Question: # Summary
I'm working on a fairly straightforward 2D tower defense game for iOS.
So far, I've been using Core Graphics exclusively to handle rendering. There are no image files in the app at all (yet). I've been experiencing some significant performance issues doing relatively simple drawing, and I'm looking for ideas as to how I can fix this, short of moving to OpenGL.
# Game Setup
At a high level, I have a Board class, which is a subclass of 'UIView', to represent the game board. All other objects in the game (towers, creeps, weapons, explosions, etc) are also subclasses of 'UIView', and are added as subviews to the Board when they are created.
I keep game state totally separate from view properties within the objects, and each object's state is updated in the main game loop (fired by an 'NSTimer' at 60-240 Hz, depending on the game speed setting). The game is totally playable without ever drawing, updating, or animating the views.
I handle view updates using a 'CADisplayLink' timer at the native refresh rate (60 Hz), which calls 'setNeedsDisplay' on the board objects that need to have their view properties updated based on changes in the game state. All the objects on the board override 'drawRect:' to paint some pretty simple 2D shapes within their frame. So when a weapon, for example, is animated, it will redraw itself based on the weapon's new state.
# Performance Issues
Testing on an iPhone 5, with about 2 dozen total game objects on the board, the frame rate drops significantly below 60 FPS (the target frame rate), usually into the 10-20 FPS range. With more action on the screen, it goes downhill from here. And on an iPhone 4, things are even worse.
Using Instruments I've determined that only roughly 5% of the CPU time is being spent on actually updating the game state -- the vast majority of it is going towards rendering. Specifically, the 'CGContextDrawPath' function (which from my understanding is where the rasterization of vector paths is done) is taking an enormous amount of CPU time. See the Instruments screenshot at the bottom for more details.
From some research on StackOverflow and other sites, it seems as though Core Graphics just isn't up to the task for what I need. Apparently, stroking vector paths is extremely expensive (especially when drawing things that aren't opaque and have some alpha value < 1.0). I'm almost certain OpenGL would solve my problems, but it's pretty low level and I'm not really excited to have to use it -- it doesn't seem like it should be necessary for what I'm doing here.
# The Question
## Some Ideas...
Someone suggested that I consider drawing all my objects onto a single 'CALayer' instead of having each object on its own 'CALayer', but I'm not convinced that this would help based on what Instruments is showing.
Personally, I have a theory that using 'CGAffineTransforms' to do my animation (i.e. draw the object's shape(s) in 'drawRect:' once, then do transforms to move/rotate/resize its layer in subsequent frames) would solve my problem, since those are based directly on OpenGL. But I don't think it would be any easier to do that than just use OpenGL outright.
## Sample Code
To give you a feel for the level of drawing I'm doing, here's an example of the 'drawRect:' implementation for one of my weapon objects (a "beam" fired from a tower).
'''
- (void)drawRect:(CGRect)rect
{
CGContextRef c = UIGraphicsGetCurrentContext();
// Draw beam
CGContextSetStrokeColorWithColor(c, [UIColor greenColor].CGColor);
CGContextSetLineWidth(c, self.width);
CGContextMoveToPoint(c, self.origin.x, self.origin.y);
CGPoint vector = [TDBoard vectorFromPoint:self.origin toPoint:self.destination];
double magnitude = sqrt(pow(self.board.frame.size.width, 2) + pow(self.board.frame.size.height, 2));
CGContextAddLineToPoint(c, self.origin.x+magnitude*vector.x, self.origin.y+magnitude*vector.y);
CGContextStrokePath(c);
}
'''
## Instruments Run
Here's a look at Instruments after letting the game run for a while:
'TDGreenBeam''drawRect:'
<URL>

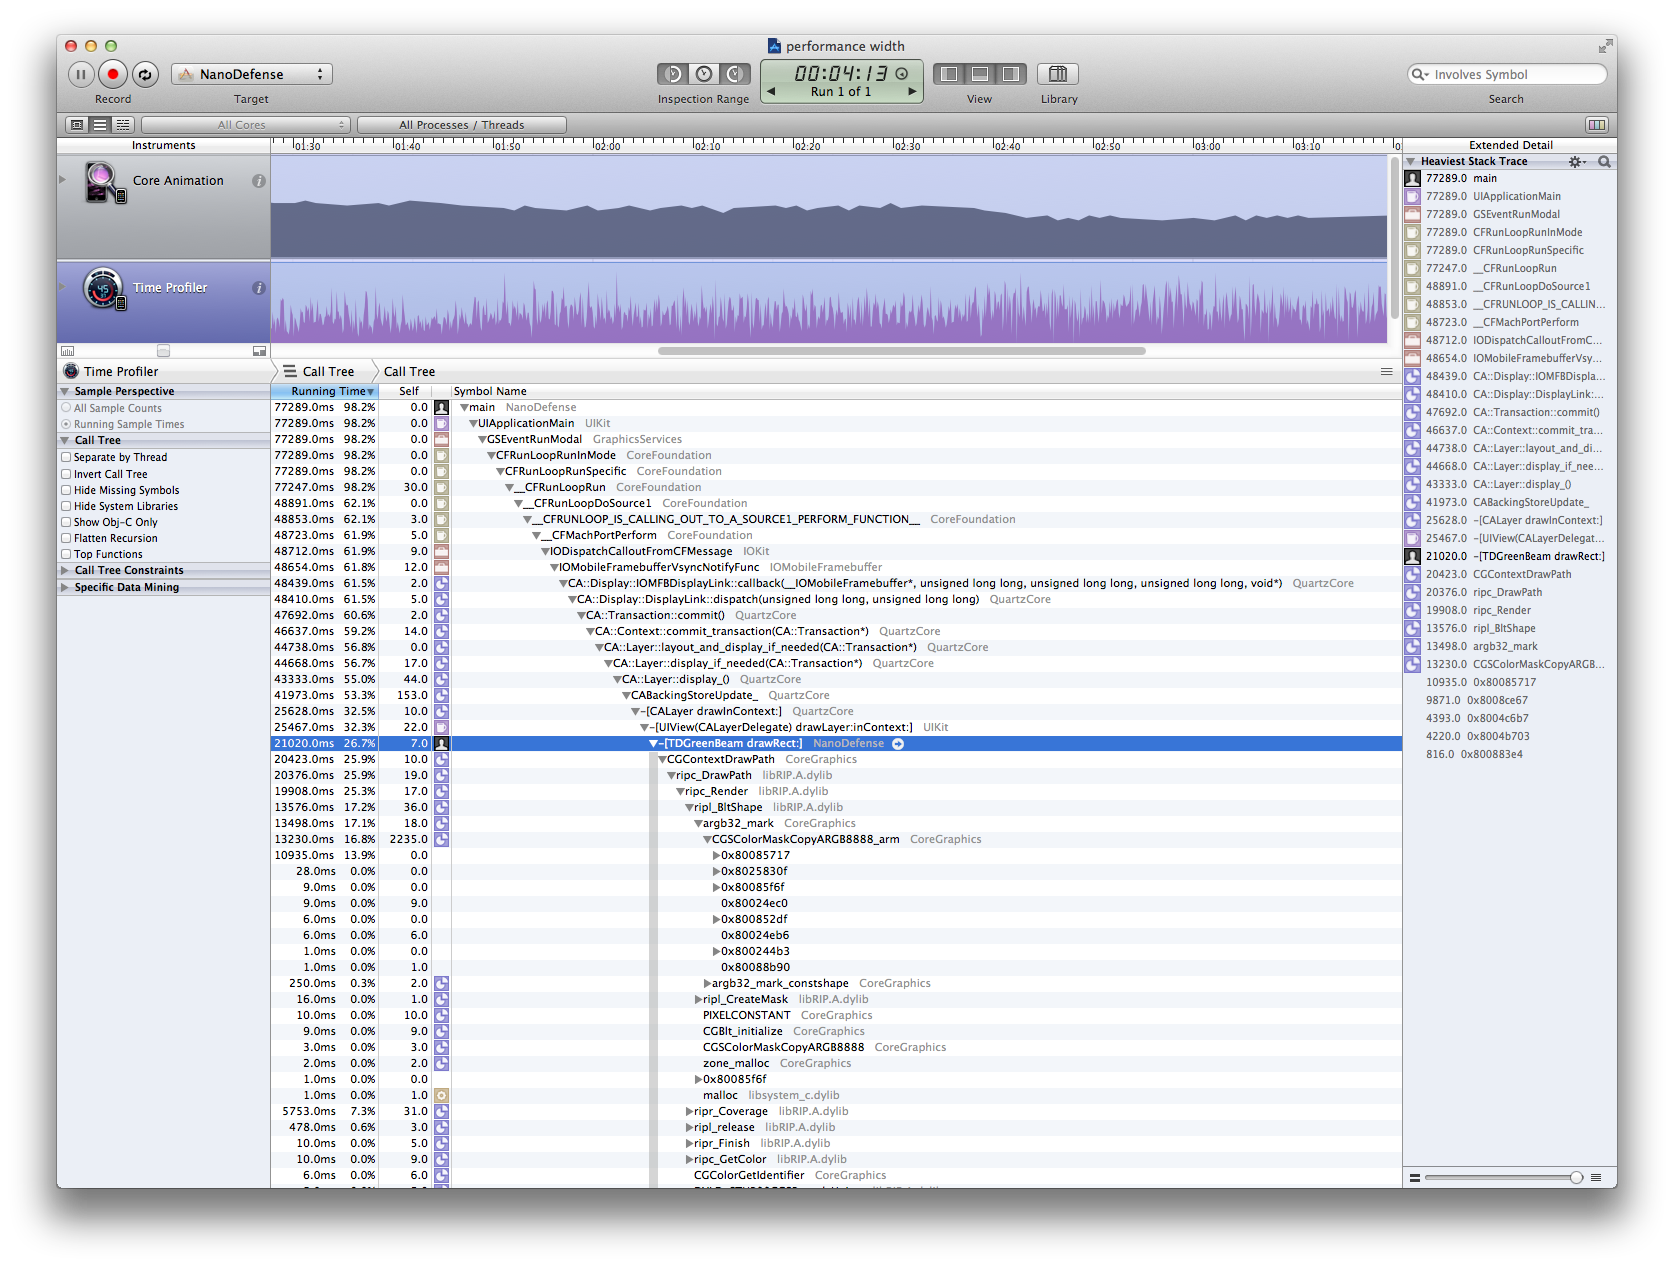
Answer: Core Graphics work is performed by the CPU. The results are then pushed to the GPU. When you call 'setNeedsDisplay' you indicate that the drawing work needs to occur afresh.
Assuming that many of your objects retain a consistent shape and merely move around or rotate you should simply call 'setNeedsLayout' on the parent view, then push the latest object positions in that view's 'layoutSubviews', probably directly to the 'center' property. Merely adjusting positions does not cause a thing to need to be redrawn; the compositor will simply ask the GPU to reproduce the graphic it already has at a different position.
A more general solution for games might be to ignore 'center', 'bounds' and 'frame' other than for initial setup. Simply push the affine transforms you want to 'transform', probably created using some combination of <URL>. That'll allow you aribtrarily to reposition, rotate and scale your objects without CPU intervention -- it'll all be GPU work.
If you want even more control then each view has a 'CALayer' with its own 'affineTransform' but they also have a 'sublayerTransform' that combines with the transforms of sublayers. So if you're so interested in 3d then the easiest way is to load a suitable perspective matrix as the 'sublayerTransform' on the superlayer and then push suitable 3d transforms to the sublayers or subviews.
There's a single obvious downside to this approach in that if you draw once and then scale up you'll be able to see the pixels. You can adjust your layer's 'contentsScale' in advance to try to ameliorate for that but otherwise you're just going to see the natural consequence of allowing the GPU to proceed with compositing. There's a 'magnificationFilter' property on the layer if you want to switch between linear and nearest filtering; linear is the default.